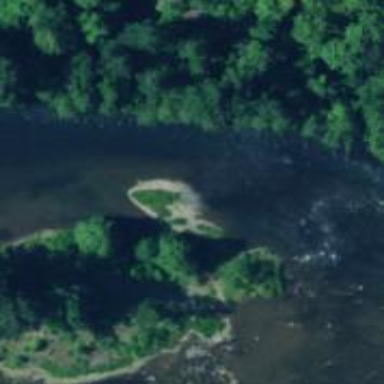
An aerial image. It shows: Beautiful river scene.